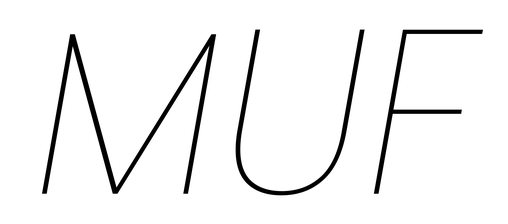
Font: Poppins-ThinItalic